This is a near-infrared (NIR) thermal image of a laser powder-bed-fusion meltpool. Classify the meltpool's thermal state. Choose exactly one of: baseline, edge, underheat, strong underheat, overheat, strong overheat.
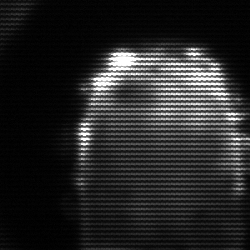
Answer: baseline